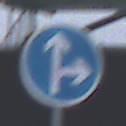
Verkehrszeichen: VorgeschriebeneFahrtrichtungGeradeausOderRechts
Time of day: MorningAfternoon
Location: Outdoor (Suburban)
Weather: Overcast
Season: NotSpecified
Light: Natural